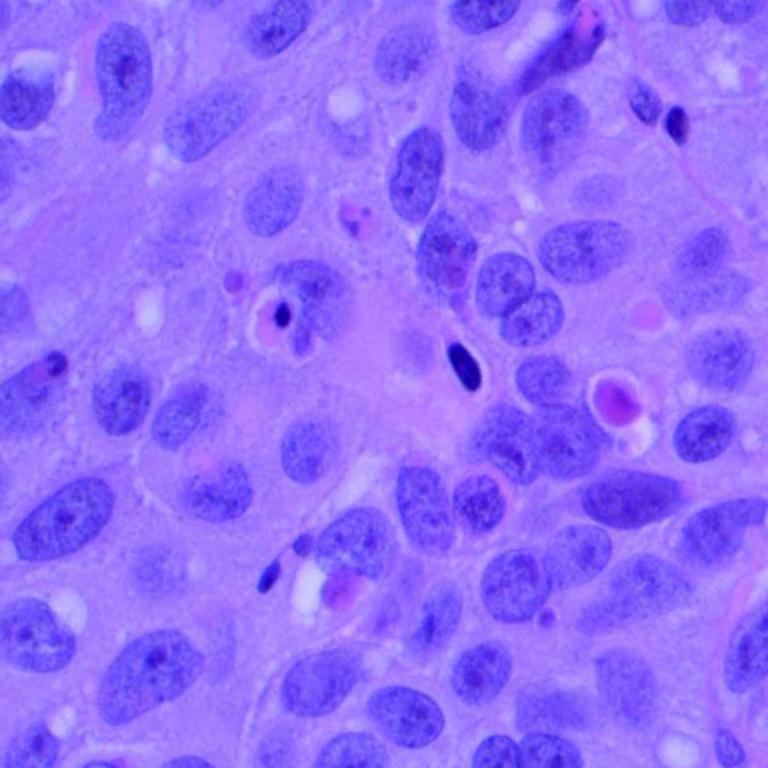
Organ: lung
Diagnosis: squamous carcinomas